Interaction volume radius: 10 \u00c5
Interaction volume height: 20 \u00c5
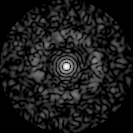
Disorder parameter: 0.8228